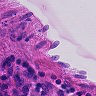
Metastatic tissue present: no